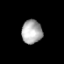
Tissue: prostate
Cell type: B cells
Senescence score: 0.7856
Nuclear area (px): 474
Mean DAPI intensity: 173.241